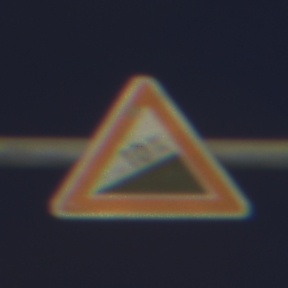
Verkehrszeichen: Steigung10
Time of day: Night
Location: Outdoor (Urban)
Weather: PartlyCloudy
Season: NotSpecified
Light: Artificial